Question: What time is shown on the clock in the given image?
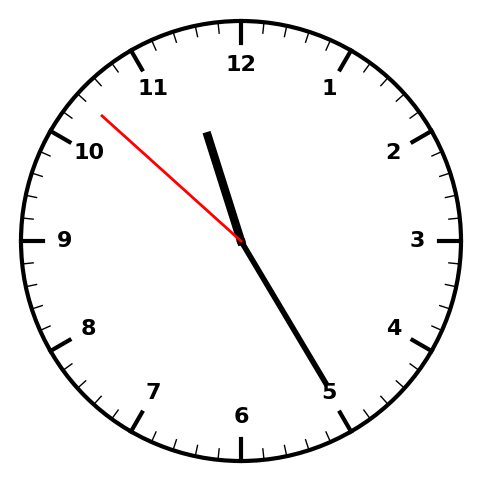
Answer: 11:24:52